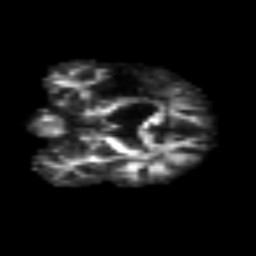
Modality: FA
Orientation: coronal
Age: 42
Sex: male
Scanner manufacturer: siemens
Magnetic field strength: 3 T
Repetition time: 3.2 s
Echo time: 0.081 s